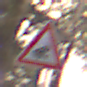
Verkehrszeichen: AmphibienwanderungLinks
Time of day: MorningAfternoon
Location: Outdoor (Suburban)
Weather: PartlyCloudy
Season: NotSpecified
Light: Natural